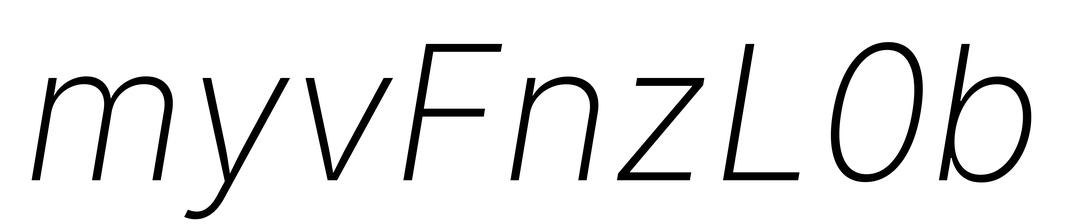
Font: Inter-Italic_ExtraLight_Italic